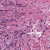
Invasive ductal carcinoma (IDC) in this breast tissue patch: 1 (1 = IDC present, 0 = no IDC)